Question:
Meteor documentation says I can use Meteor.isCordova anywhere, like Meteor.isServer and Meteor.isClient. But Meteor.isCordova does not exist - it's undefined. Am I missing something? This screenshot is from Meteor docs 0.9.4. I have multiple projects where Meteor.isCordova is also undefined.
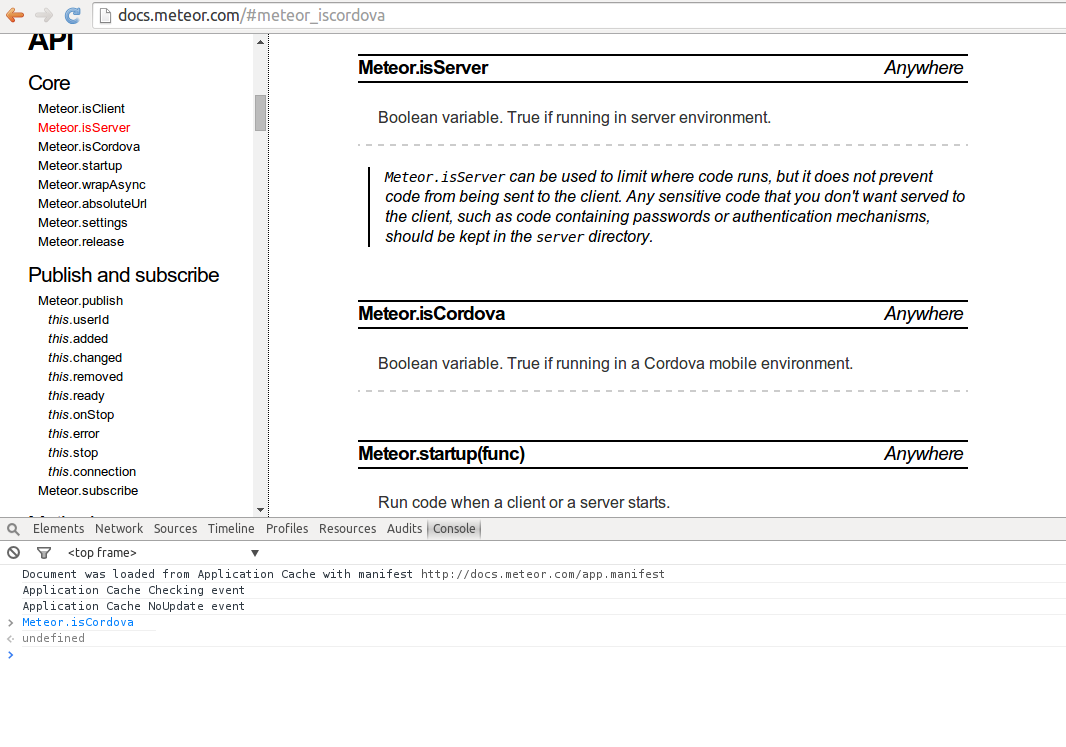
Answer: You won't see meteor.isCordova on the browser it will be on phonegap app only,
It will be set true when it is cordova bundling, not the regular meteor bundle.
Meteor app has now special bundling for phonegap/cordova app.
and Meteor.startup works as deviceready event for cordova app in meteor,
Also you need to upgrade your app meteor version, in order to have cordova feature enabled.